Question: I am trying to make a calendar app, and I want every cell inside to be with a border, like its a table, but I can't figure out how to do it, this is the adapter that populates the grid view
'''
public View getView(int position, View convertView, ViewGroup parent) {
View v = convertView;
TextView dayView;
if (convertView == null) {
LayoutInflater vi = (LayoutInflater) mContext.getSystemService(Context.LAYOUT_INFLATER_SERVICE);
v = vi.inflate(R.layout.calendar_item, null);
}
v.setLayoutParams(new GridView.LayoutParams((int) Math.ceil((parent.getWidth() / 7)), (int) Math.ceil((parent.getWidth() / 7))));
dayView = (TextView) v.findViewById(R.id.date);
dayView.setText(days[position].toString());
dayView.setBackgroundColor(Color.CYAN);
dayView.setPadding(10, 10, 10, 10);
dayView.setTextColor(Color.WHITE);
if (days[position].getMonth() - 1 != month.get(Calendar.MONTH) || days[position].getYear() != month.get(Calendar.YEAR)) {
dayView.setTextColor(Color.rgb(154, 154, 154));
} else {
if (days[position].hasEvent()) {
if (days[position].getIsSelected()) {
v.setBackgroundColor(Color.RED);
} else {
dayView.setTextColor(Color.BLACK);
}
} else {
if (days[position].getIsSelected()) {
dayView.setTextColor(Color.WHITE);
} else {
dayView.setTextColor(Color.BLACK);
}
}
}
return v;
}
'''
and this is calendar_item.xml
'''
<?xml version="1.0" encoding="utf-8"?>
<LinearLayout xmlns:android="http://schemas.android.com/apk/res/android"
android:layout_width="0dp"
android:layout_height="60dp"
android:layout_margin="0dp"
android:clickable="false"
android:gravity="center"
android:orientation="vertical"
android:padding="0dp" >
<TextView
android:id="@+id/date"
android:layout_width="match_parent"
android:layout_height="match_parent"
android:layout_gravity="center"
android:background="@android:color/background_light"
android:clickable="false"
android:gravity="center"
android:textColor="@android:color/white" />
</LinearLayout>
'''
and this is how it looks like now

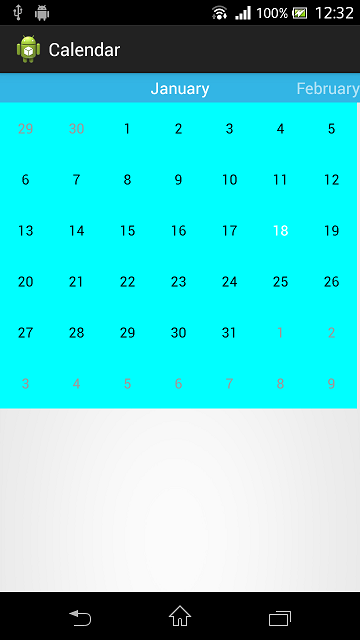
Answer: First create a file '.xml' in your 'drawable folder' with the name "shape_my_border.xml" with the code:
'''
<?xml version="1.0" encoding="utf-8"?>
<shape xmlns:android="http://schemas.android.com/apk/res/android"
android:shape="rectangle" >
<!-- Change to the color you want for the background -->
<solid android:color="@color/white" />
<stroke
android:width="1dp"
android:color="@color/grey_border" />
<!-- Change to the color you want for the border -->
</shape>
'''
Then, use this as the 'background' of your 'LinearLayout' like 'android:background="@drawable/shape_my_border"'.
If you want to change the background or the border as you click on a day of your calendar, you have to create a 'selector' file the same way you created the "shape_my_border.xml" file but you have to use a code like this:
'''
<?xml version="1.0" encoding="utf-8"?>
<selector xmlns:android="http://schemas.android.com/apk/res/android">
<item android:drawable="@drawable/shape_border_2" android:state_selected="true"/>
<!-- selected -->
<item android:drawable="@drawable/shape_border_2" android:state_pressed="true"/>
<!-- pressed -->
<item android:drawable="@drawable/shape_border_2" android:state_focused="true"/>
<!-- focused -->
<item android:drawable="@drawable/shape_border_1"/>
<!-- default -->
</selector>
'''
Hope this helps.